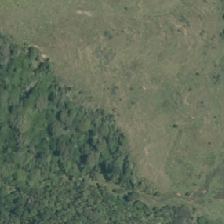
Land cover: low_producing_grassland